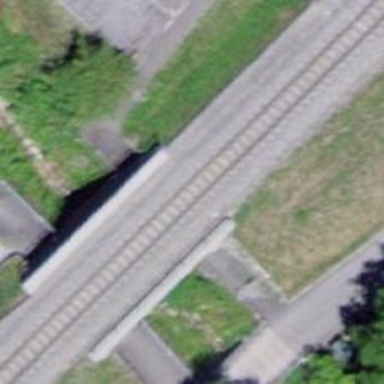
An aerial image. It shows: Narrow-gauge railway bridge with electrified tracks and single track passing over it.